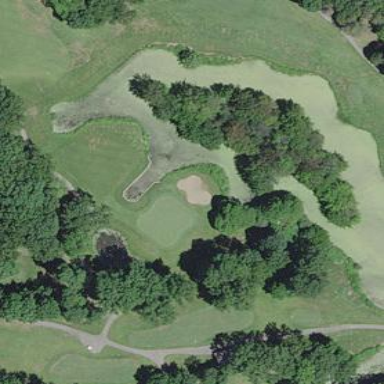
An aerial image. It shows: Water hazard on golf course.